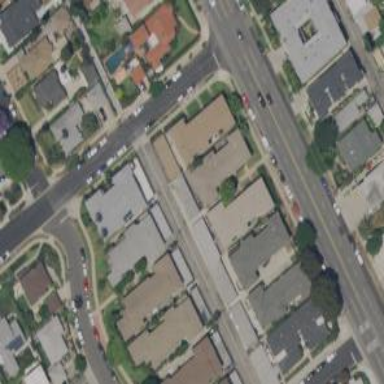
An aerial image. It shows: Alleyway designated as service road.